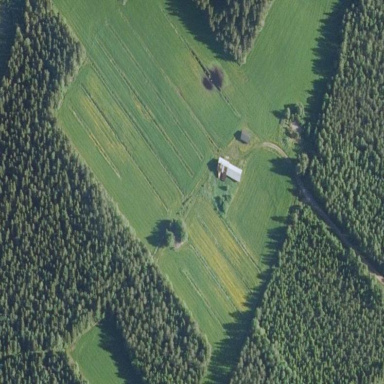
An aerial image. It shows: View of farmland.